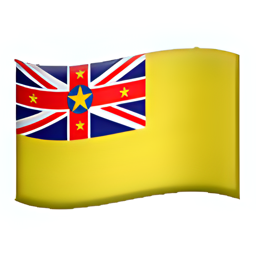
Name: flag for niue
Emoji: 🇳🇺
Group: Flags
Sub-group: country-flag